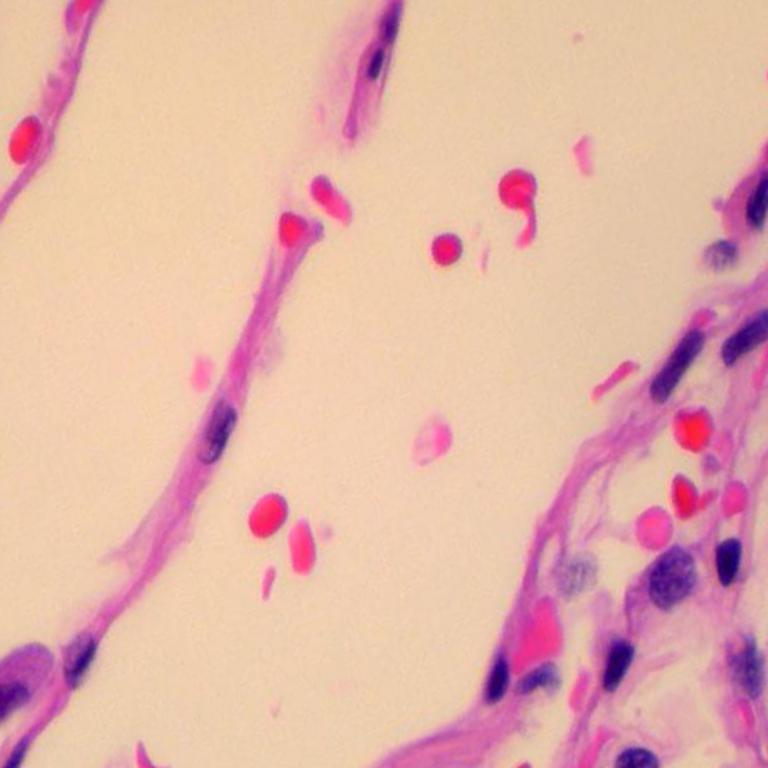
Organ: lung
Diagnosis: benign